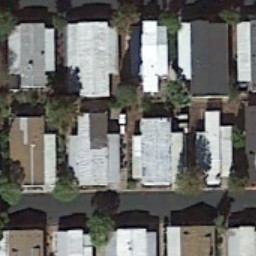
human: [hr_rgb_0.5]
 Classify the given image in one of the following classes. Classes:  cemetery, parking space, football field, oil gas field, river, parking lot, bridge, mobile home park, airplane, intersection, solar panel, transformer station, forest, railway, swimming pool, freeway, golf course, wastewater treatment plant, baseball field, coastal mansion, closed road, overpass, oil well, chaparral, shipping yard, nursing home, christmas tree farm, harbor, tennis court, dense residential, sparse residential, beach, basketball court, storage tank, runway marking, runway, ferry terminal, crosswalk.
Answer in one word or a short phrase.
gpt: mobile home park